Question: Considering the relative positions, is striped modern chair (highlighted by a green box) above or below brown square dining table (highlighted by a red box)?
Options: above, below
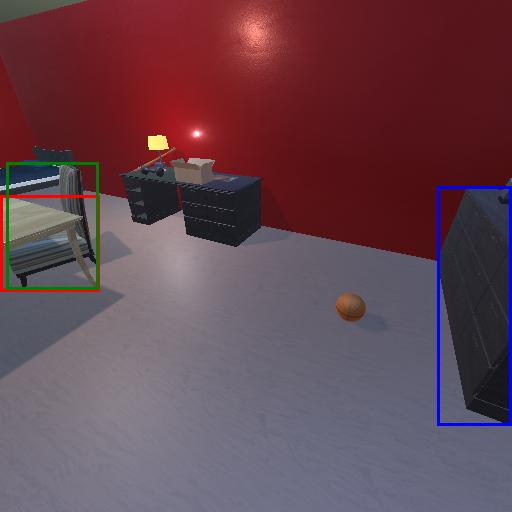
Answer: above